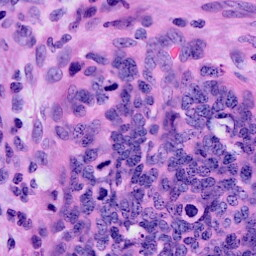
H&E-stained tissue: Cervix